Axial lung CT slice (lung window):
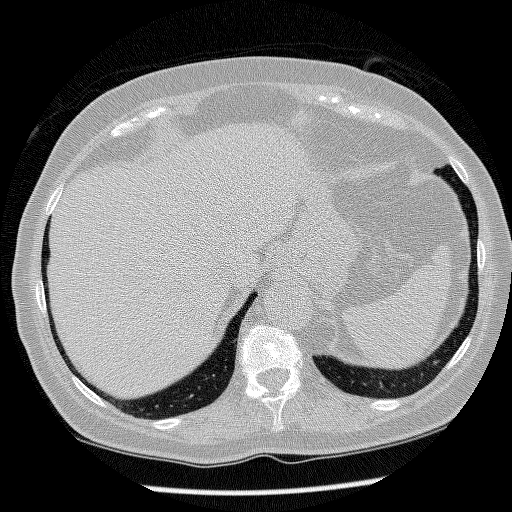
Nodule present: no